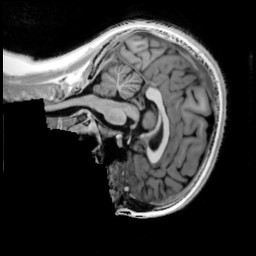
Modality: T1w
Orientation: sagittal
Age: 15
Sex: female
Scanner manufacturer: siemens
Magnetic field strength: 3 T
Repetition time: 4 s
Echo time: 0.00291 s